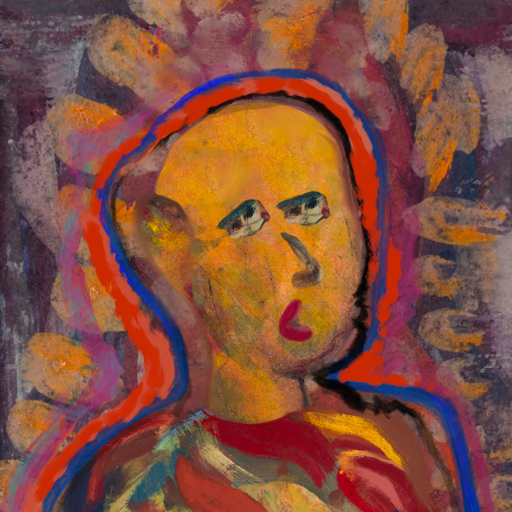
Background: Doll, Head And Neck Side: Gypsy_Mother, Face Side: Pipe, Bust: Mother_And_Son_Son, Hair Side: Experience, Head Accessory: Blank, Second Necklace: Blank, Necklace: Blank, Baby: Blank